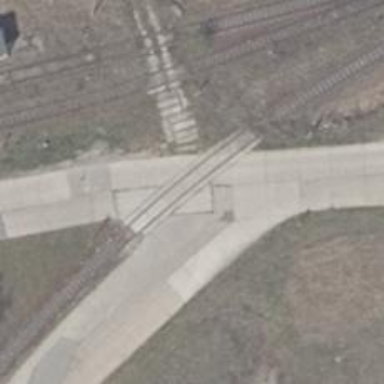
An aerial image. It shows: Level crossing along the railway.